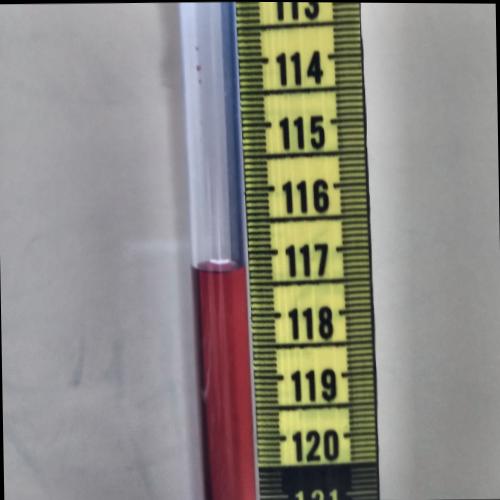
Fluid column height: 117.3 cm